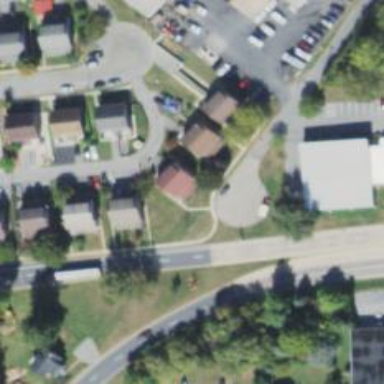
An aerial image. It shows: Residential road with asphalt surface and sidewalk on the left.